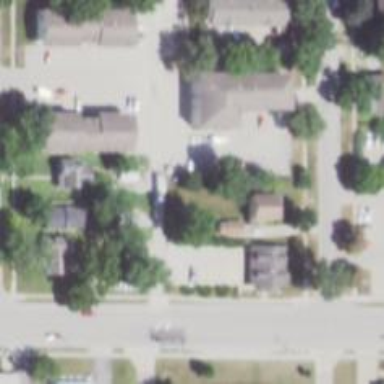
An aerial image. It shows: Alleyway designated as service road.